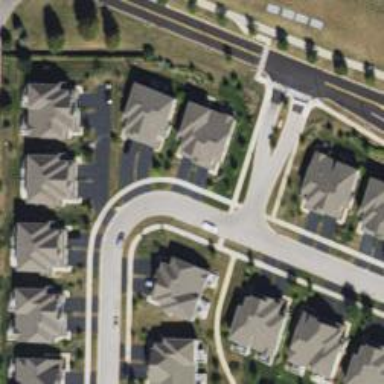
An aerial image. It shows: Residential road with asphalt surface and separate sidewalk.